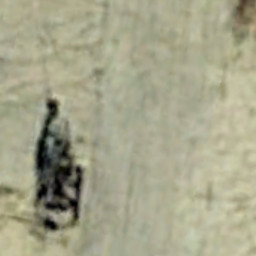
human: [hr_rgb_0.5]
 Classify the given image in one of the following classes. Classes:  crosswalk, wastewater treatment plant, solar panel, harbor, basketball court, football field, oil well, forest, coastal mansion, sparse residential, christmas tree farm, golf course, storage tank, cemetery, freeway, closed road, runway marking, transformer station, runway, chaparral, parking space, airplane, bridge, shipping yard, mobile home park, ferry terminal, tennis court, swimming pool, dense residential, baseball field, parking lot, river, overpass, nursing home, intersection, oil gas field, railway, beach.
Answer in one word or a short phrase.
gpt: oil well